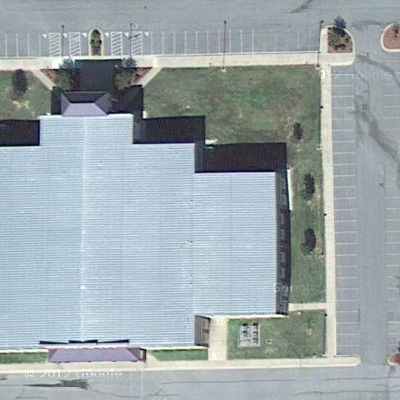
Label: Industry